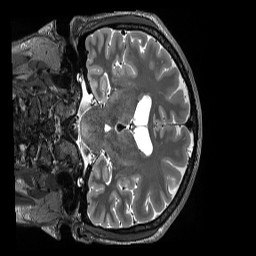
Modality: T2w
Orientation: coronal